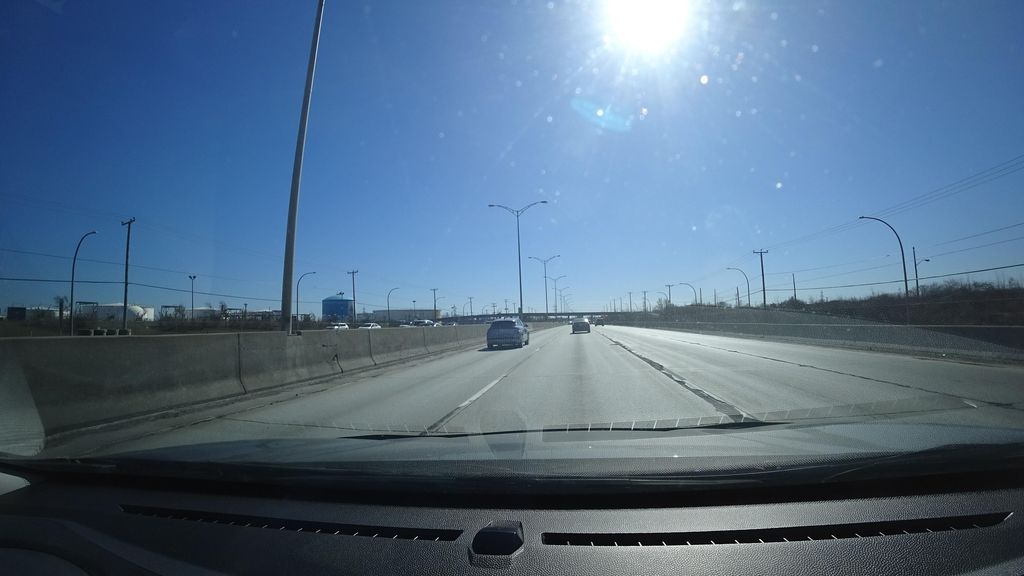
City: montreal